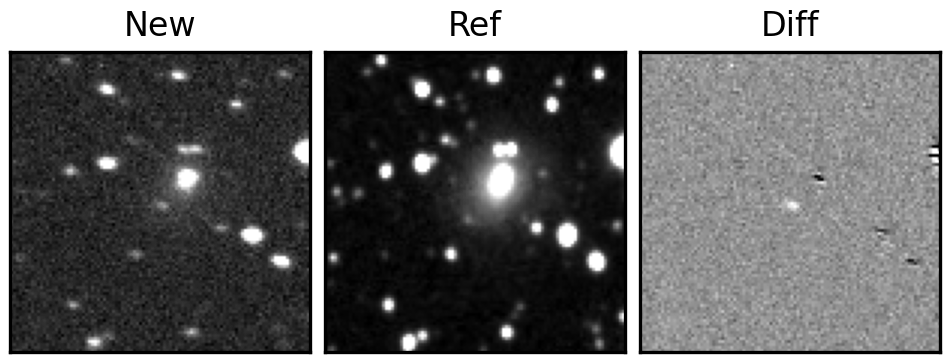
Label: real